Field crop: tomato
Growth stage: 1
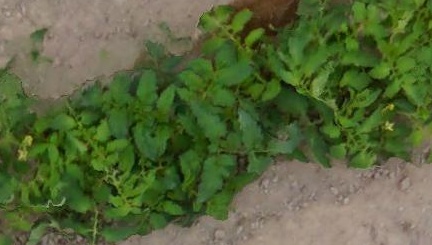
Species: tomato